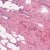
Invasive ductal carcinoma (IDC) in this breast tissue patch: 0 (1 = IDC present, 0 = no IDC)